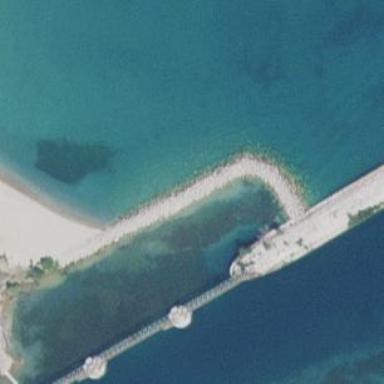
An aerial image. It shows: Breakwater made of rock.